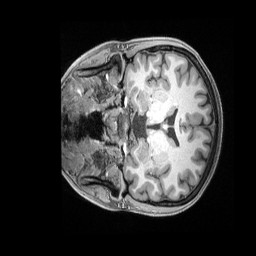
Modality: T1w
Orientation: coronal
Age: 26
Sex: female
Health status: healthy
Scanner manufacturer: siemens
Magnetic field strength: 3 T
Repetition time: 2.4 s
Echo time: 0.00228 s